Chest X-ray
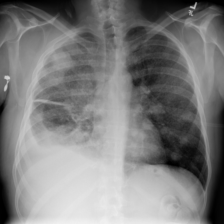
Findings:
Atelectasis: negative
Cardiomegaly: negative
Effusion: positive
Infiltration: negative
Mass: positive
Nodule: positive
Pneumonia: negative
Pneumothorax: negative
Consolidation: negative
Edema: negative
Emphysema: negative
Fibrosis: negative
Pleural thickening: negative
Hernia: negative